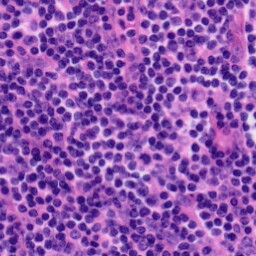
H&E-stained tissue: Tonsil